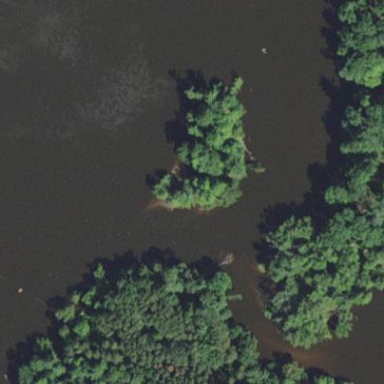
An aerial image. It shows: Islet surrounded by forest.